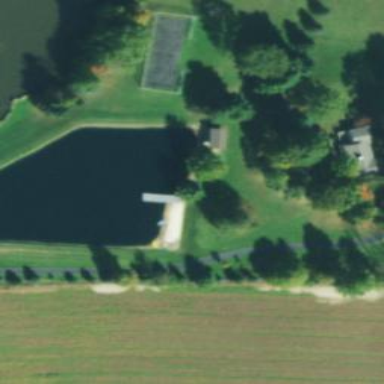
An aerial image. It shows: Pond surrounded by natural water.